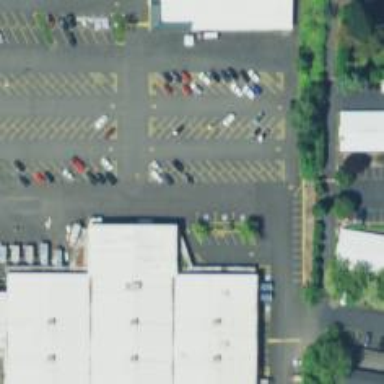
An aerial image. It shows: Parking space is available.